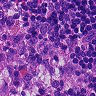
Metastatic tissue present: no